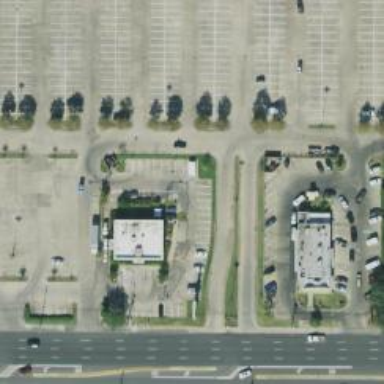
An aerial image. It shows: Parking space.